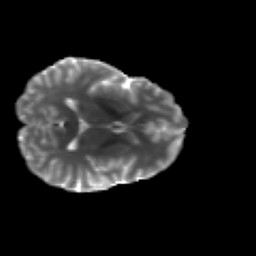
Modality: T2w
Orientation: axial
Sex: female
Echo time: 0.114 s